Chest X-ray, AP view. Patient: 46 years old, sex M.
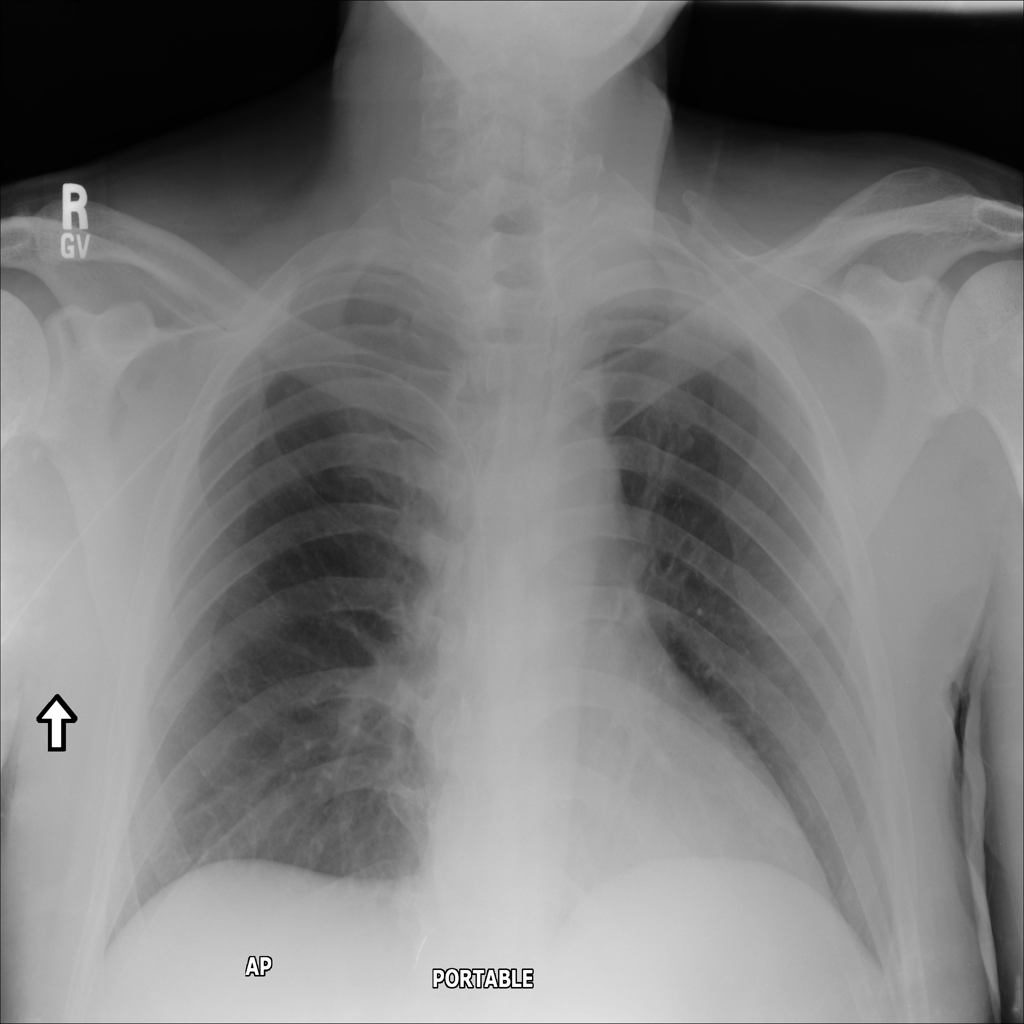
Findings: No Finding